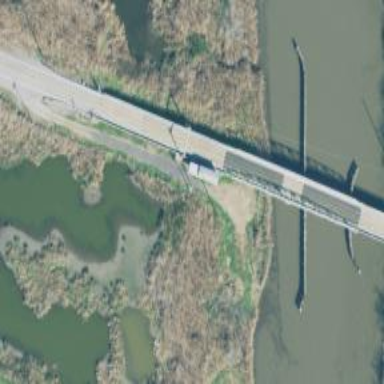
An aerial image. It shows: Swing-type movable bridge on primary highway.